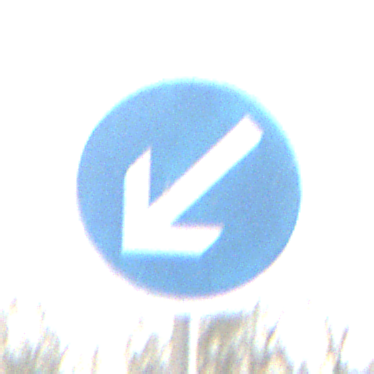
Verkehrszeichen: VorgeschriebeneVorbeifahrtLinks
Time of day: MorningAfternoon
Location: Outdoor (Nature)
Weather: PartlyCloudy
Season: Autumn
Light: Natural